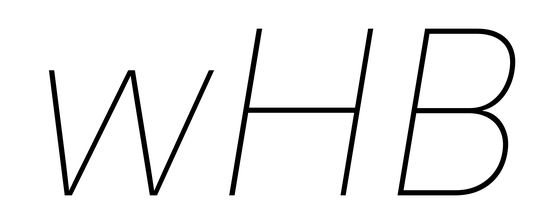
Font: Inter-Italic_Thin_Italic